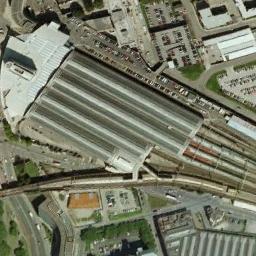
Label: railway_station